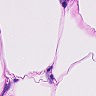
Metastatic tissue present: no